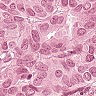
Metastatic tissue present: yes